Question: Here I am using this command to set credentials
'''
az ad app credential reset --id "$getAppId" --append --credential-description "Test is sample2" --end-date '2299-12-31' --password "Test123"
'''
but I need client secrets value should display on azure app registrations UI
Here the value is hidden as you can see in below image:

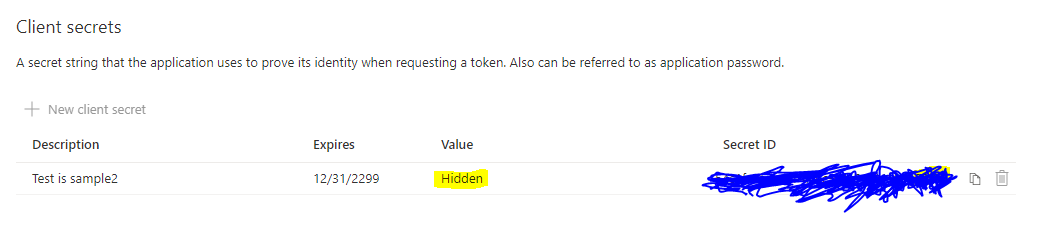
Answer: Simple answer is that you can't. A client secret value is only displayed at the time of creation and after that it is neither displayed nor it can be retrieved.
What you would need to do is create a new client secret and copy its value when it is displayed.
So I took your code and ran it against my Azure AD application:
'''
az ad app credential reset --id "xxxxxxxx-xxxx-xxxx-xxxx-xxxxxxxxxxxx" --append --credential-description "Test is sample2" --end-date '2299-12-31' --password "Test123"
'''
and this is shown in the output:
'''
> The output includes credentials that you must protect. Be sure that
> you do not include these credentials in your code or check the
> credentials into your source control. For more information, see
> https://aka.ms/azadsp-cli
{
"appId": "xxxxxxxx-xxxx-xxxx-xxxx-xxxxxxxxxxxx",
"name": "xxxxxxxx-xxxx-xxxx-xxxx-xxxxxxxxxxxx",
"password": "Test123",
"tenant": "xxxxxxxx-xxxx-xxxx-xxxx-xxxxxxxxxxxx"
}
'''
As you can see the password I am setting is shown in the response.